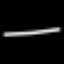
Label: line